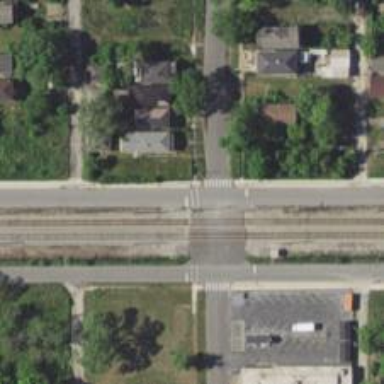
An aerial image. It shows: Uncontrolled road crossing with line markings.